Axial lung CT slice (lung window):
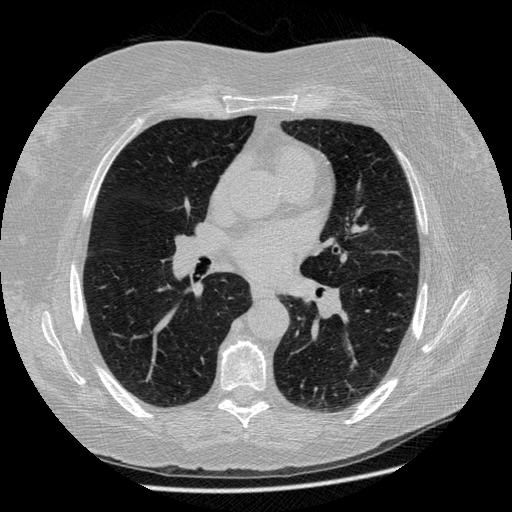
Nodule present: no